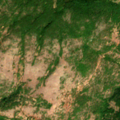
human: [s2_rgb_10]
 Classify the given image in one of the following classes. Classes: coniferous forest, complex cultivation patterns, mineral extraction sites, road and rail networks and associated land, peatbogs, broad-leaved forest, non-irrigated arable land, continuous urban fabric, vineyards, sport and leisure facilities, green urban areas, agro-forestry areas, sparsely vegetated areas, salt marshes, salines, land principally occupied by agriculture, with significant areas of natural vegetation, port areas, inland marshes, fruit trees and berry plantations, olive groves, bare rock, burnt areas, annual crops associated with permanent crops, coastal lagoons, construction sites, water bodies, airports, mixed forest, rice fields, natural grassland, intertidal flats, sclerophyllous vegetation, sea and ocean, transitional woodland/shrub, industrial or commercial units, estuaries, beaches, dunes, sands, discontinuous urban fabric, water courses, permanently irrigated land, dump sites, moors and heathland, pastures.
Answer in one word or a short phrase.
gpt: broad-leaved forest, natural grassland, transitional woodland/shrub